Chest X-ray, PA view. Patient: 33 years old, sex M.
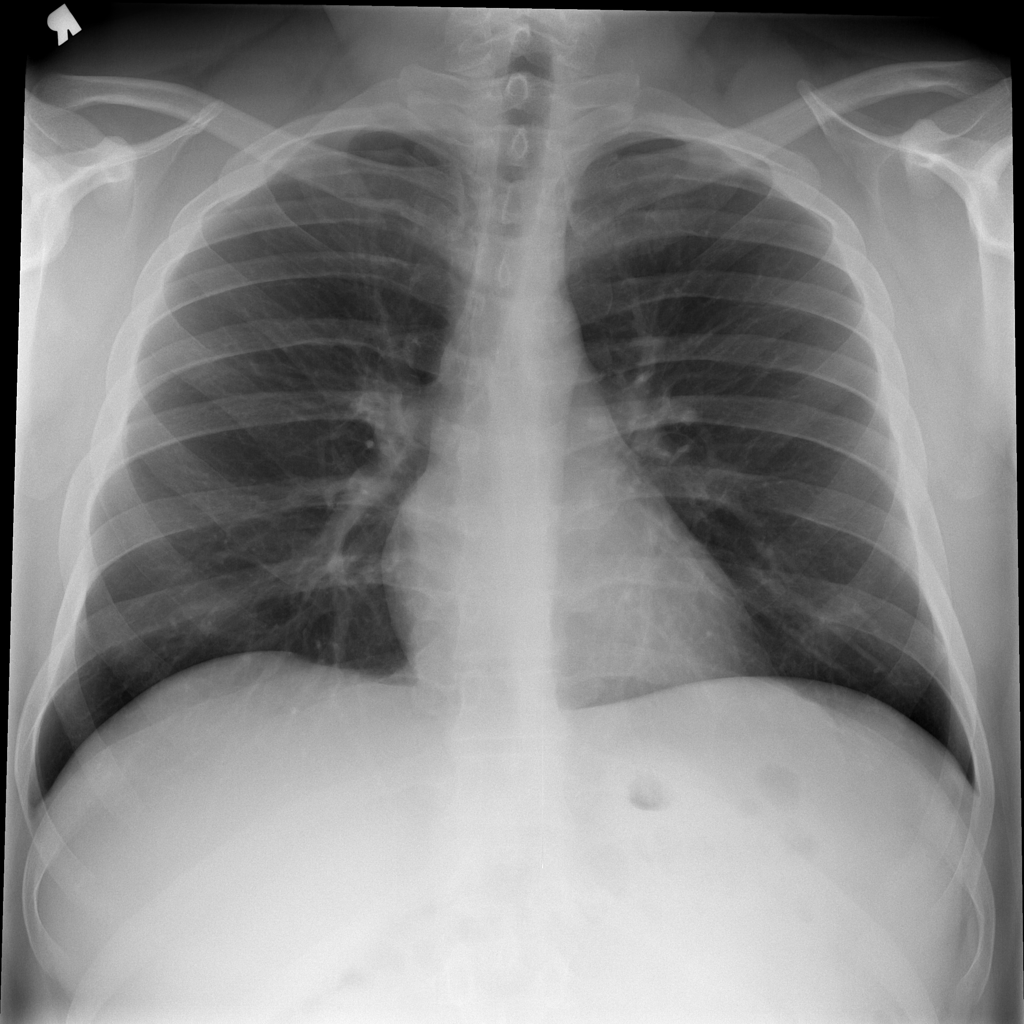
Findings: No Finding